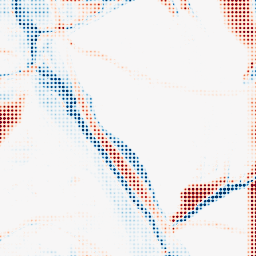
Category: morphological
Decomposition family: morphological_rect
Decomposition parameters: operation: average
width: 50
height: 10
Upsampling method: sinc_hamming
Upsampling parameters: scale: 8
kernel_size: 4
Upsampling scale: 8